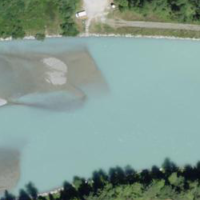
EUNIS habitat code: 15
Species observed at this site:
Barbarea vulgaris